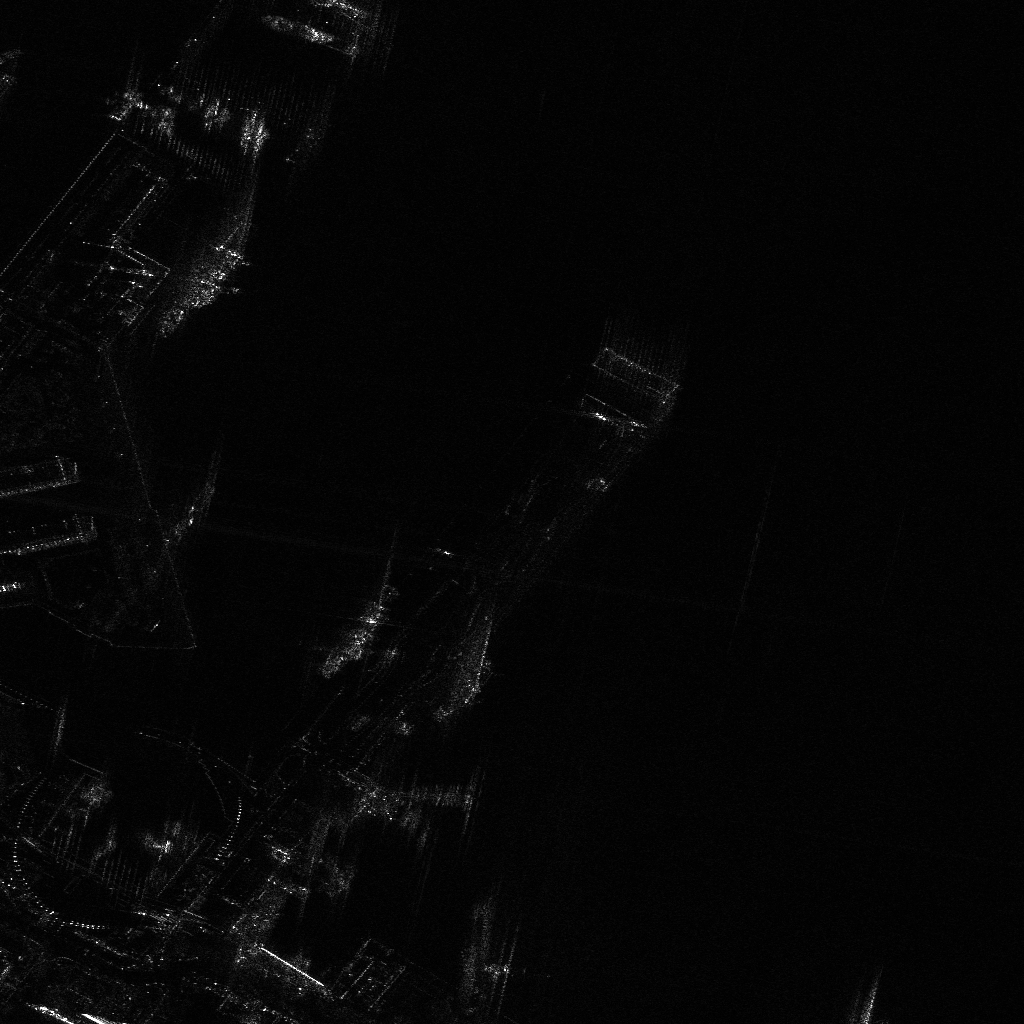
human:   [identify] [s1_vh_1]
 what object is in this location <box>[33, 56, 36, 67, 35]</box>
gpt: <ref>1 small ore-oil at the center</ref>

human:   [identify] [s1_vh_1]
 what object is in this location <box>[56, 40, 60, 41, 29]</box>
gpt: <ref>1 medium container at the center</ref>